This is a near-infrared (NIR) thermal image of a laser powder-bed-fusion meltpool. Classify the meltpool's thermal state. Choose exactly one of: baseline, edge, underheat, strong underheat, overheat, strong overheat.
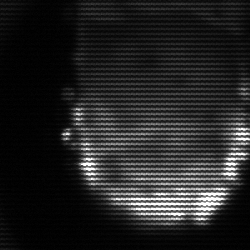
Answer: baseline